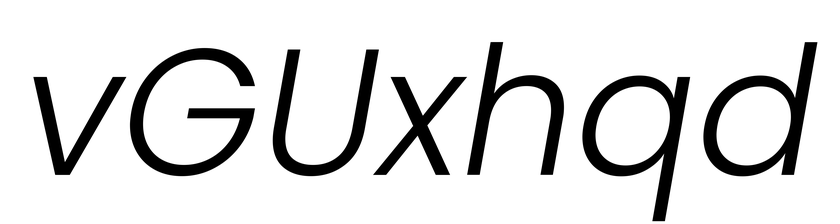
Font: Poppins-LightItalic